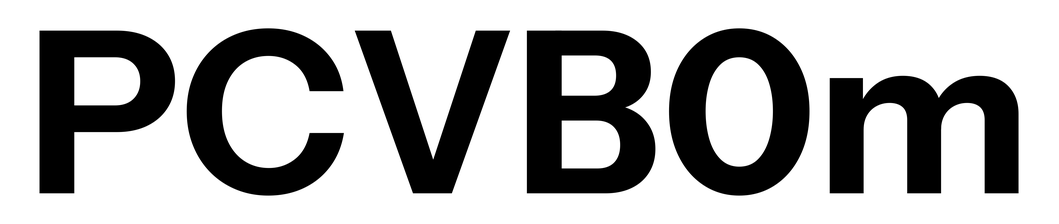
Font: InstrumentSans_Bold